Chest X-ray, PA view. Patient: 54 years old, sex M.
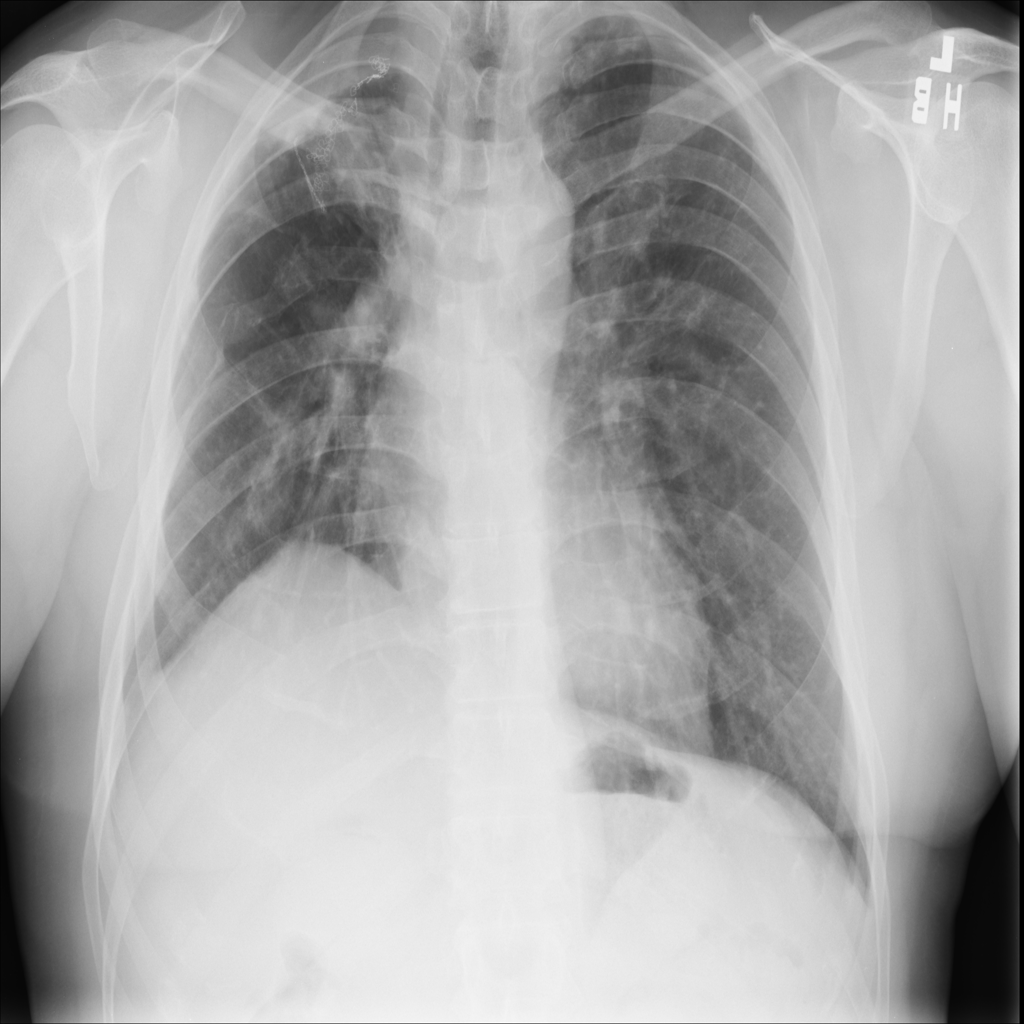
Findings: No Finding